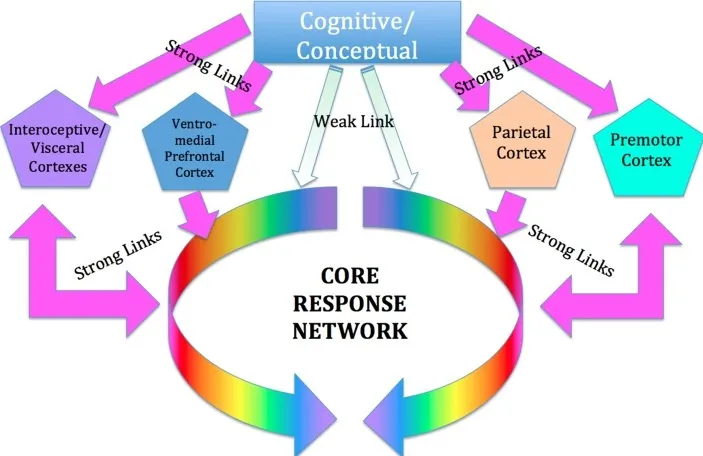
Cortical control of the CRN. We suggest that the influence of conscious conceptual thought processes on the CRN is relatively weak and indirect, whereas the influence of those portions of the cortex mediating interoceptive, proprioceptive and kinesthetic awareness is relatively strong and direct. These areas include the insula and anterior cingulate cortex, which have been hypothesized to be involved in cortical control of the ANS; and the sensorimotor and (especially) pre-motor cortex, involved in kinesthetic and proprioceptive experience and in planning and imagining movement, as well as the parietal cortex involved in body schema, and the ventro-medial prefrontal cortex.
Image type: chart (chart)